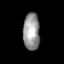
Tissue: prostate
Cell type: T cells
Senescence score: 0.776
Nuclear area (px): 605
Mean DAPI intensity: 150.155